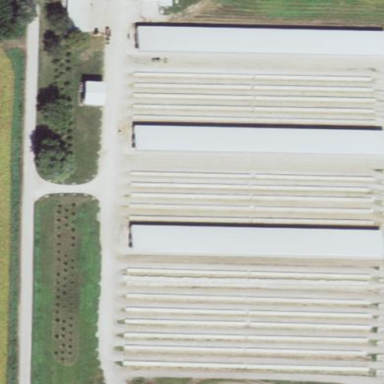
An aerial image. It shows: Farmyard area.